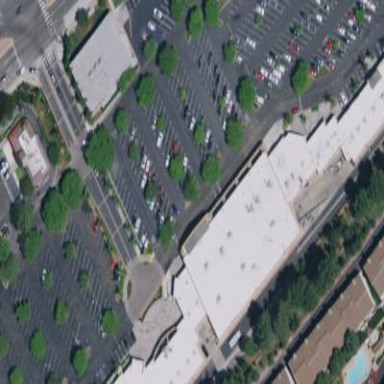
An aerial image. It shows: Retail building categorized as commercial.